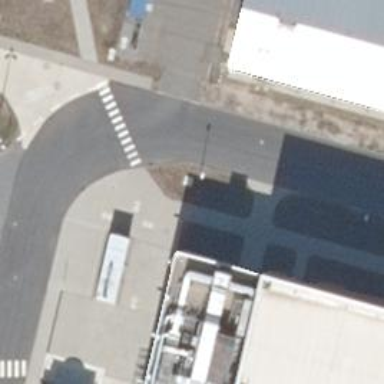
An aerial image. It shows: Sidewalk along the footway.